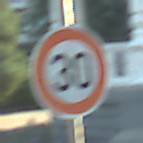
Verkehrszeichen: Geschwindigkeit30
Umgebung: Outdoor, Suburban
Tageszeit: SunriseSunset
Wetter: PartlyCloudy
Licht: Natural
Jahreszeit: NotSpecified
Kontrast: MediumContrast